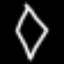
Label: diamond